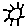
Label: sun